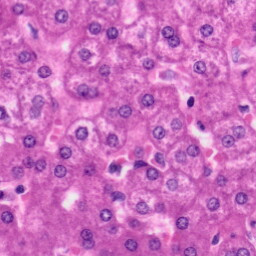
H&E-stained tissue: Liver